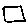
Label: square